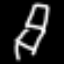
Label: chair